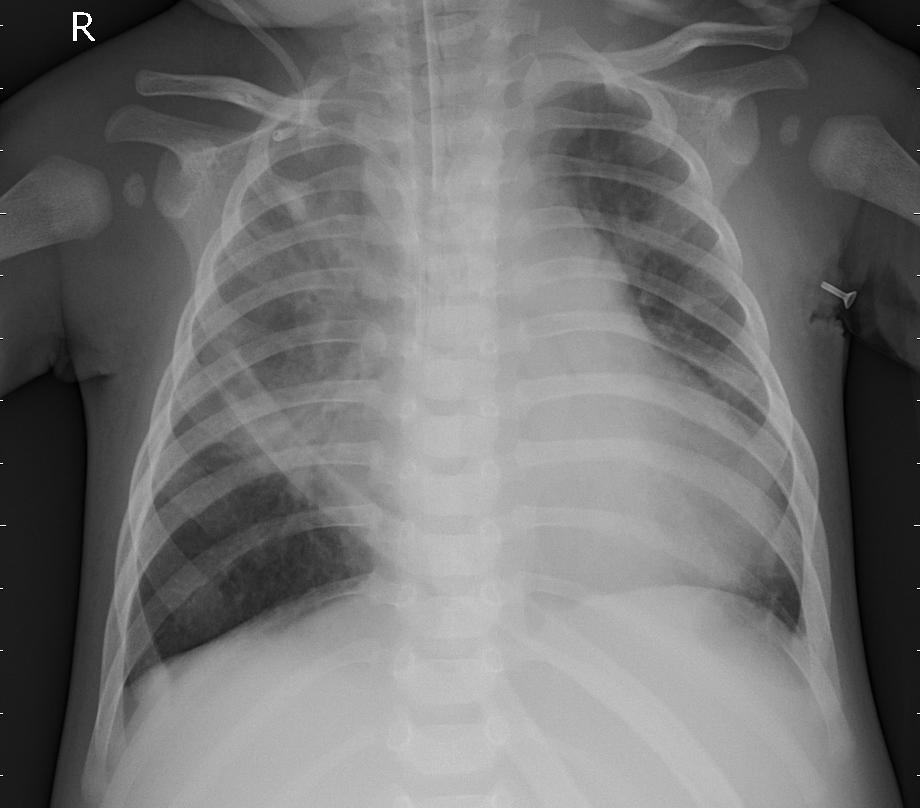
Diagnosis: PNEUMONIA